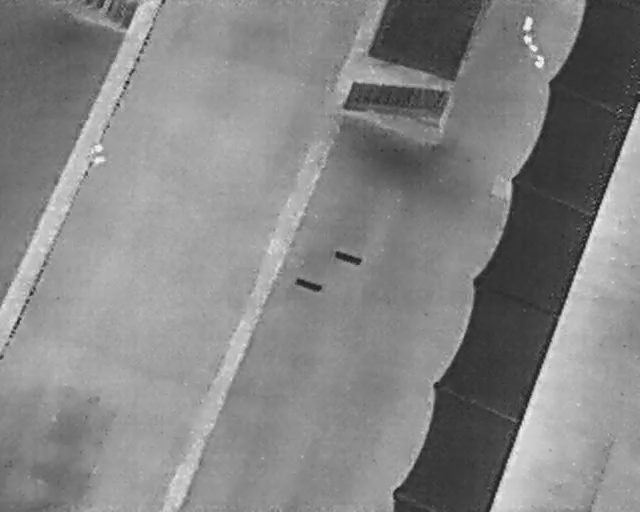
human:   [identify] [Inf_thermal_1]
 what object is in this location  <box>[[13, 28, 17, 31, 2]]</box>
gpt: <ref>1 large person at the top left</ref>